【题型】解答题　【知识点】平面几何　【难度】medium
已知：如图，$AM$ 是 $\triangle ABC$ 的中线，点 $G$ 是重心，点 $D$、$E$ 分别在边 $AB$ 和 $BC$ 上，四边形 $BEGD$ 是平行四边形.

(1) 求证：$DE \parallel AC$；

(2) 设 $\overrightarrow{BA} = \vec{a}$，$\overrightarrow{BC} = \vec{b}$，用向量 $\vec{a}$，$\vec{b}$ 表示 $\overrightarrow{DE} = \underline{\quad\quad\quad}$.
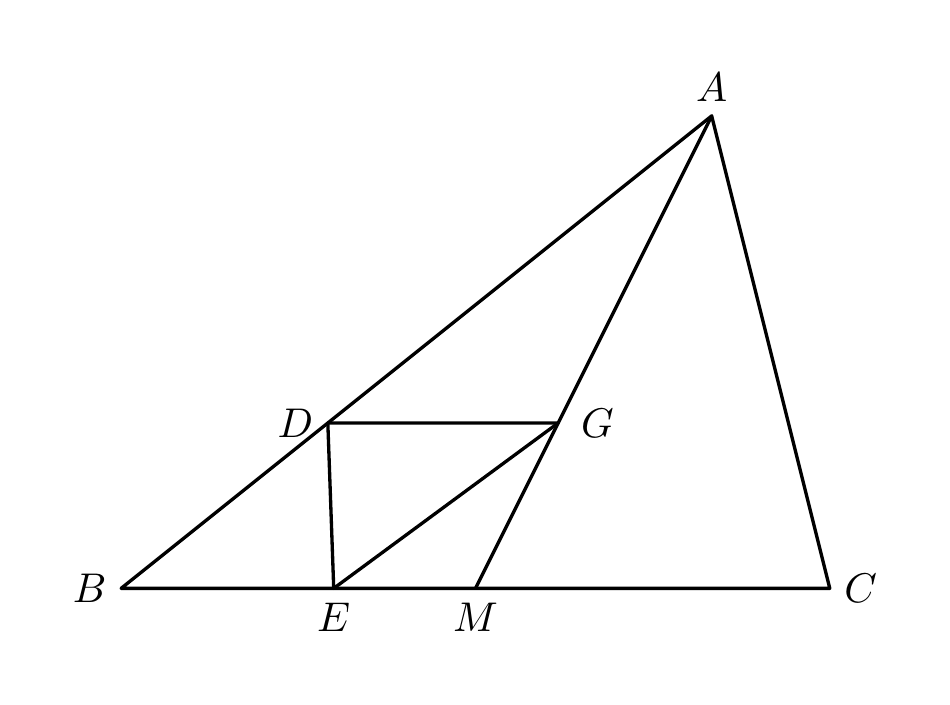
【解答】
【答案】(1) 证明见解析；

(2) $\dfrac{1}{3}(\vec{b} - \vec{a})$

【分析】(1) 由三角形重心的性质得到 $AG = 2GM$，由平行四边形的性质得到 $GE \parallel AB$，$DG \parallel BM$，推出 $BE:EM = AG:GM$，得到 $BE = \dfrac{2}{3}MB$，而 $MB = \dfrac{1}{2}BC$，得到 $BE = \dfrac{1}{3}BC$，由 $DG \parallel BM$，推出 $BD:AD = MG:AG$ 得到 $BD = \dfrac{1}{3}BA$，因此 $BD:BA = BE:BC = \dfrac{1}{3}$，而 $\angle DBE = \angle ABC$，推出 $\triangle BDE \backsim \triangle BAC$，得到 $\angle BDE = \angle BAC$，即可证明 $DE \parallel AC$.

（2）由平面向量的运算法则，即可求解；

本题考查三角形的重心，相似三角形的判定和性质，平行四边形的性质，平面向量，关键是证明 $\triangle BDE \backsim \triangle BAC$，掌握平面向量的运算法则.

【详解】(1) $\because G$ 是 $\triangle ABC$ 的重心，
\par % 因为和所以之间空一行
$\therefore AG = 2GM$.
$\because$ 四边形 $BEGD$ 是平行四边形，
\par % 因为和所以之间空一行
$\therefore GE \parallel AB$，$DG \parallel BM$.
\par % 所以和所以之间空一行
$\therefore BE:EM = AG:GM$.
\par % 所以和所以之间空一行
$\because BE = 2ME$.
\par % 因为和所以之间空一行
$\therefore BE = \dfrac{2}{3}MB$.

$\because AM$ 是 $\triangle ABC$ 的中线，
\par % 因为和所以之间空一行
$\therefore MB = \dfrac{1}{2}BC$.
\par % 所以和所以之间空一行
$\therefore BE = \dfrac{1}{3}BC$.
$\because DG \parallel BM$.
\par % 因为和所以之间空一行
$\therefore \triangle ADG \backsim \triangle ABM$.
\par % 所以和所以之间空一行
$\therefore AD:AB = AG:AM$.
\par % 所以和所以之间空一行
$\therefore BD:AD = MG:AG$.

$\because G$ 是 $\triangle ABC$ 的重心，
\par % 因为和所以之间空一行
$\therefore MG = \dfrac{1}{2}AG$.
\par % 所以和所以之间空一行
$\therefore BD = \dfrac{1}{2}AD$.
\par % 所以和所以之间空一行
$\therefore BD = \dfrac{1}{3}BA$.
\par % 所以和所以之间空一行
$\therefore BD:BA = BE:BC = \dfrac{1}{3}$.

$\because \angle DBE = \angle ABC$.
\par % 因为和所以之间空一行
$\therefore \triangle BDE \backsim \triangle BAC$.
\par % 所以和所以之间空一行
$\therefore \angle BDE = \angle BAC$.
\par % 所以和所以之间空一行
$\therefore DE \parallel AC$.

(2) $\because \overrightarrow{BA} = \vec{a}$，$\overrightarrow{BC} = \vec{b}$，
\par % 因为和所以之间空一行
$\therefore \overrightarrow{AC} = \vec{b} - \vec{a}$.

$\because \triangle BDE \backsim \triangle BAC$.
\par % 因为和所以之间空一行
$\therefore DE:AC = BD:BA = 1:3$.
\par % 所以和所以之间空一行
$\therefore DE = \dfrac{1}{3}AC$.

$\because DE \parallel AC$.
\par % 因为和所以之间空一行
$\therefore \overrightarrow{DE} = \dfrac{1}{3}\overrightarrow{AC} = \dfrac{1}{3}(\vec{b} - \vec{a})$.

故答案为：$\dfrac{1}{3}(\vec{b} - \vec{a})$.